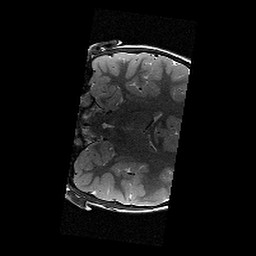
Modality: T2w
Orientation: coronal
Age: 8
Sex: female
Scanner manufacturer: siemens
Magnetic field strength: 3 T
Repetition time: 9.23 s
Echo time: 0.067 s